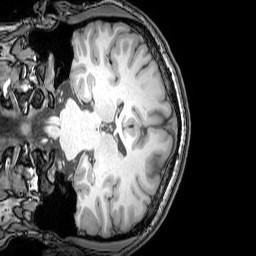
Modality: T1w
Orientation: coronal
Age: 22
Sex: male
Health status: healthy
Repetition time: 0.081 s
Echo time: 0.037 s